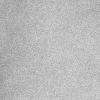
Atmospheric dust classification: dusty